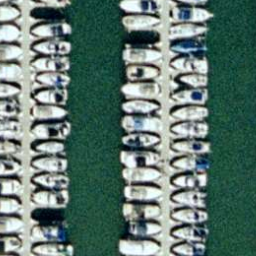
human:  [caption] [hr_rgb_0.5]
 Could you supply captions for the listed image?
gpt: Many boats docked in lines at the harbor and the water is deep blue .

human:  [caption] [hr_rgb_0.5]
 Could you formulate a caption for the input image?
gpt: Lots of boats docked in lines at the harbor .

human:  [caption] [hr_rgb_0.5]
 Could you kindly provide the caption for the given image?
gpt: Many boats docked in lines at the harbor and just a few positions are free .

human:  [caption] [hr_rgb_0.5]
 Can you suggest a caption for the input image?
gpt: Lots of boats docked in lines at the harbor the boats are closed to each other .

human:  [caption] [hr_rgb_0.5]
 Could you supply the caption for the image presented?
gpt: Lots of boats docked in lines at the harbor and the boats are closed to each other .